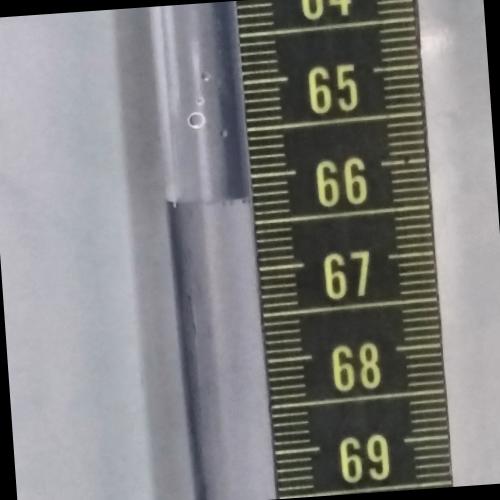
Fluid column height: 66.2 cm